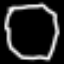
Label: octagon